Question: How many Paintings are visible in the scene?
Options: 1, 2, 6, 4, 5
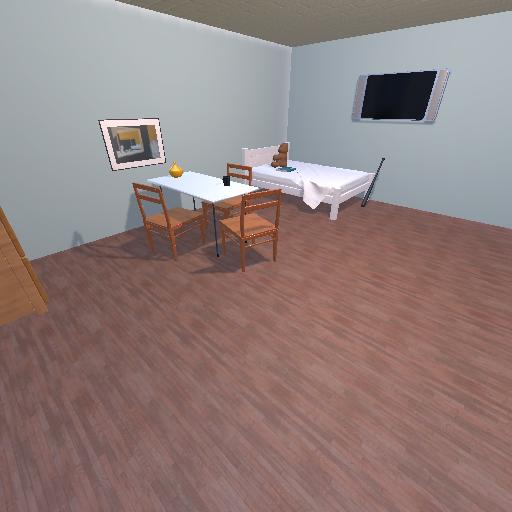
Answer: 1